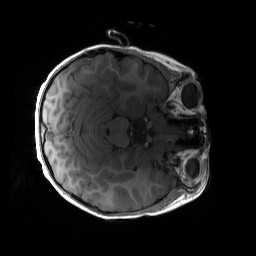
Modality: T1w
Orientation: axial
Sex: female
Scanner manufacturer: siemens
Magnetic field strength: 3 T
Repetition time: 1.9 s
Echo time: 0.00243 s